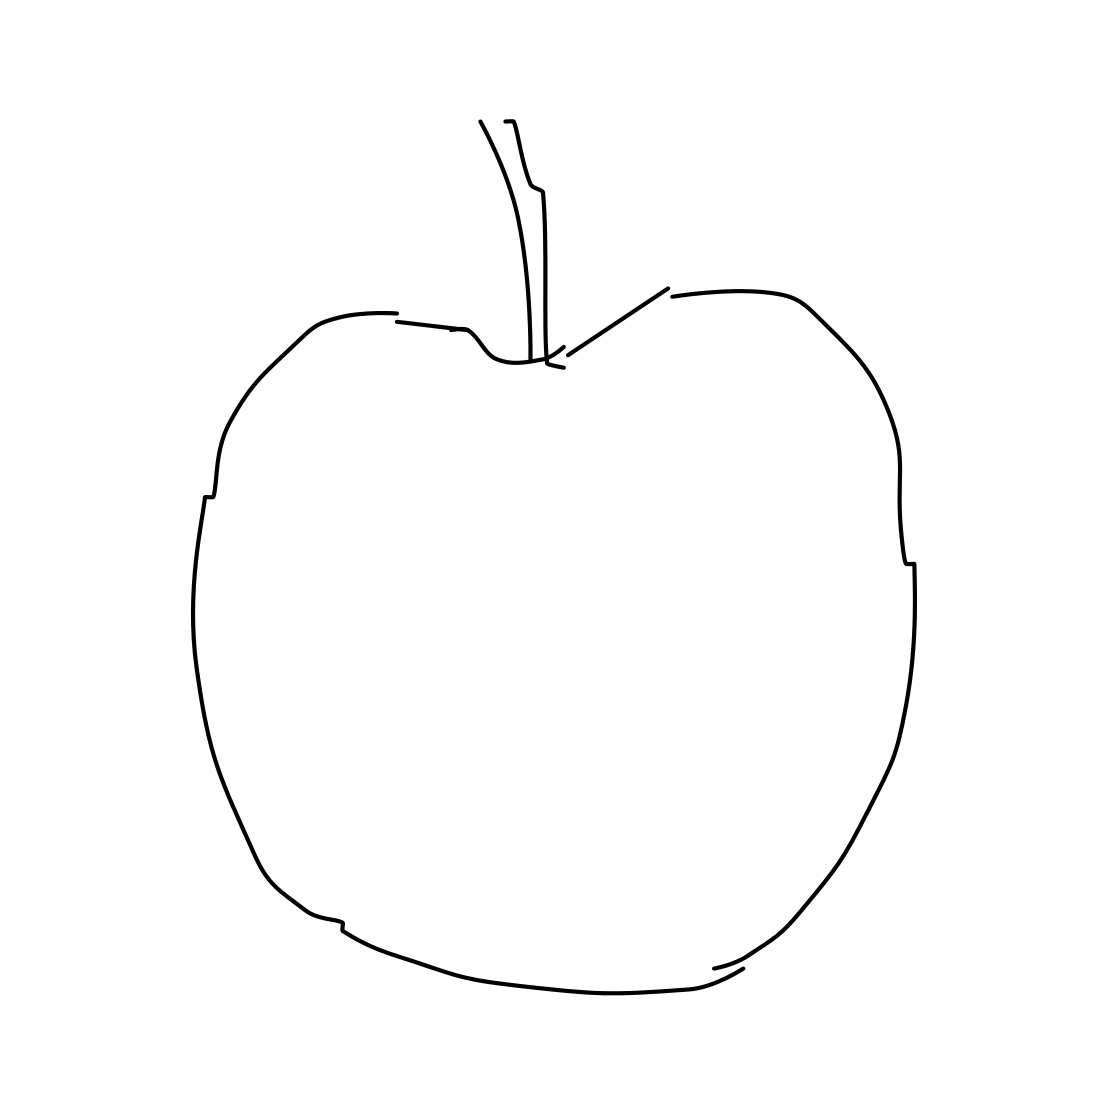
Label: apple